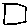
Label: square